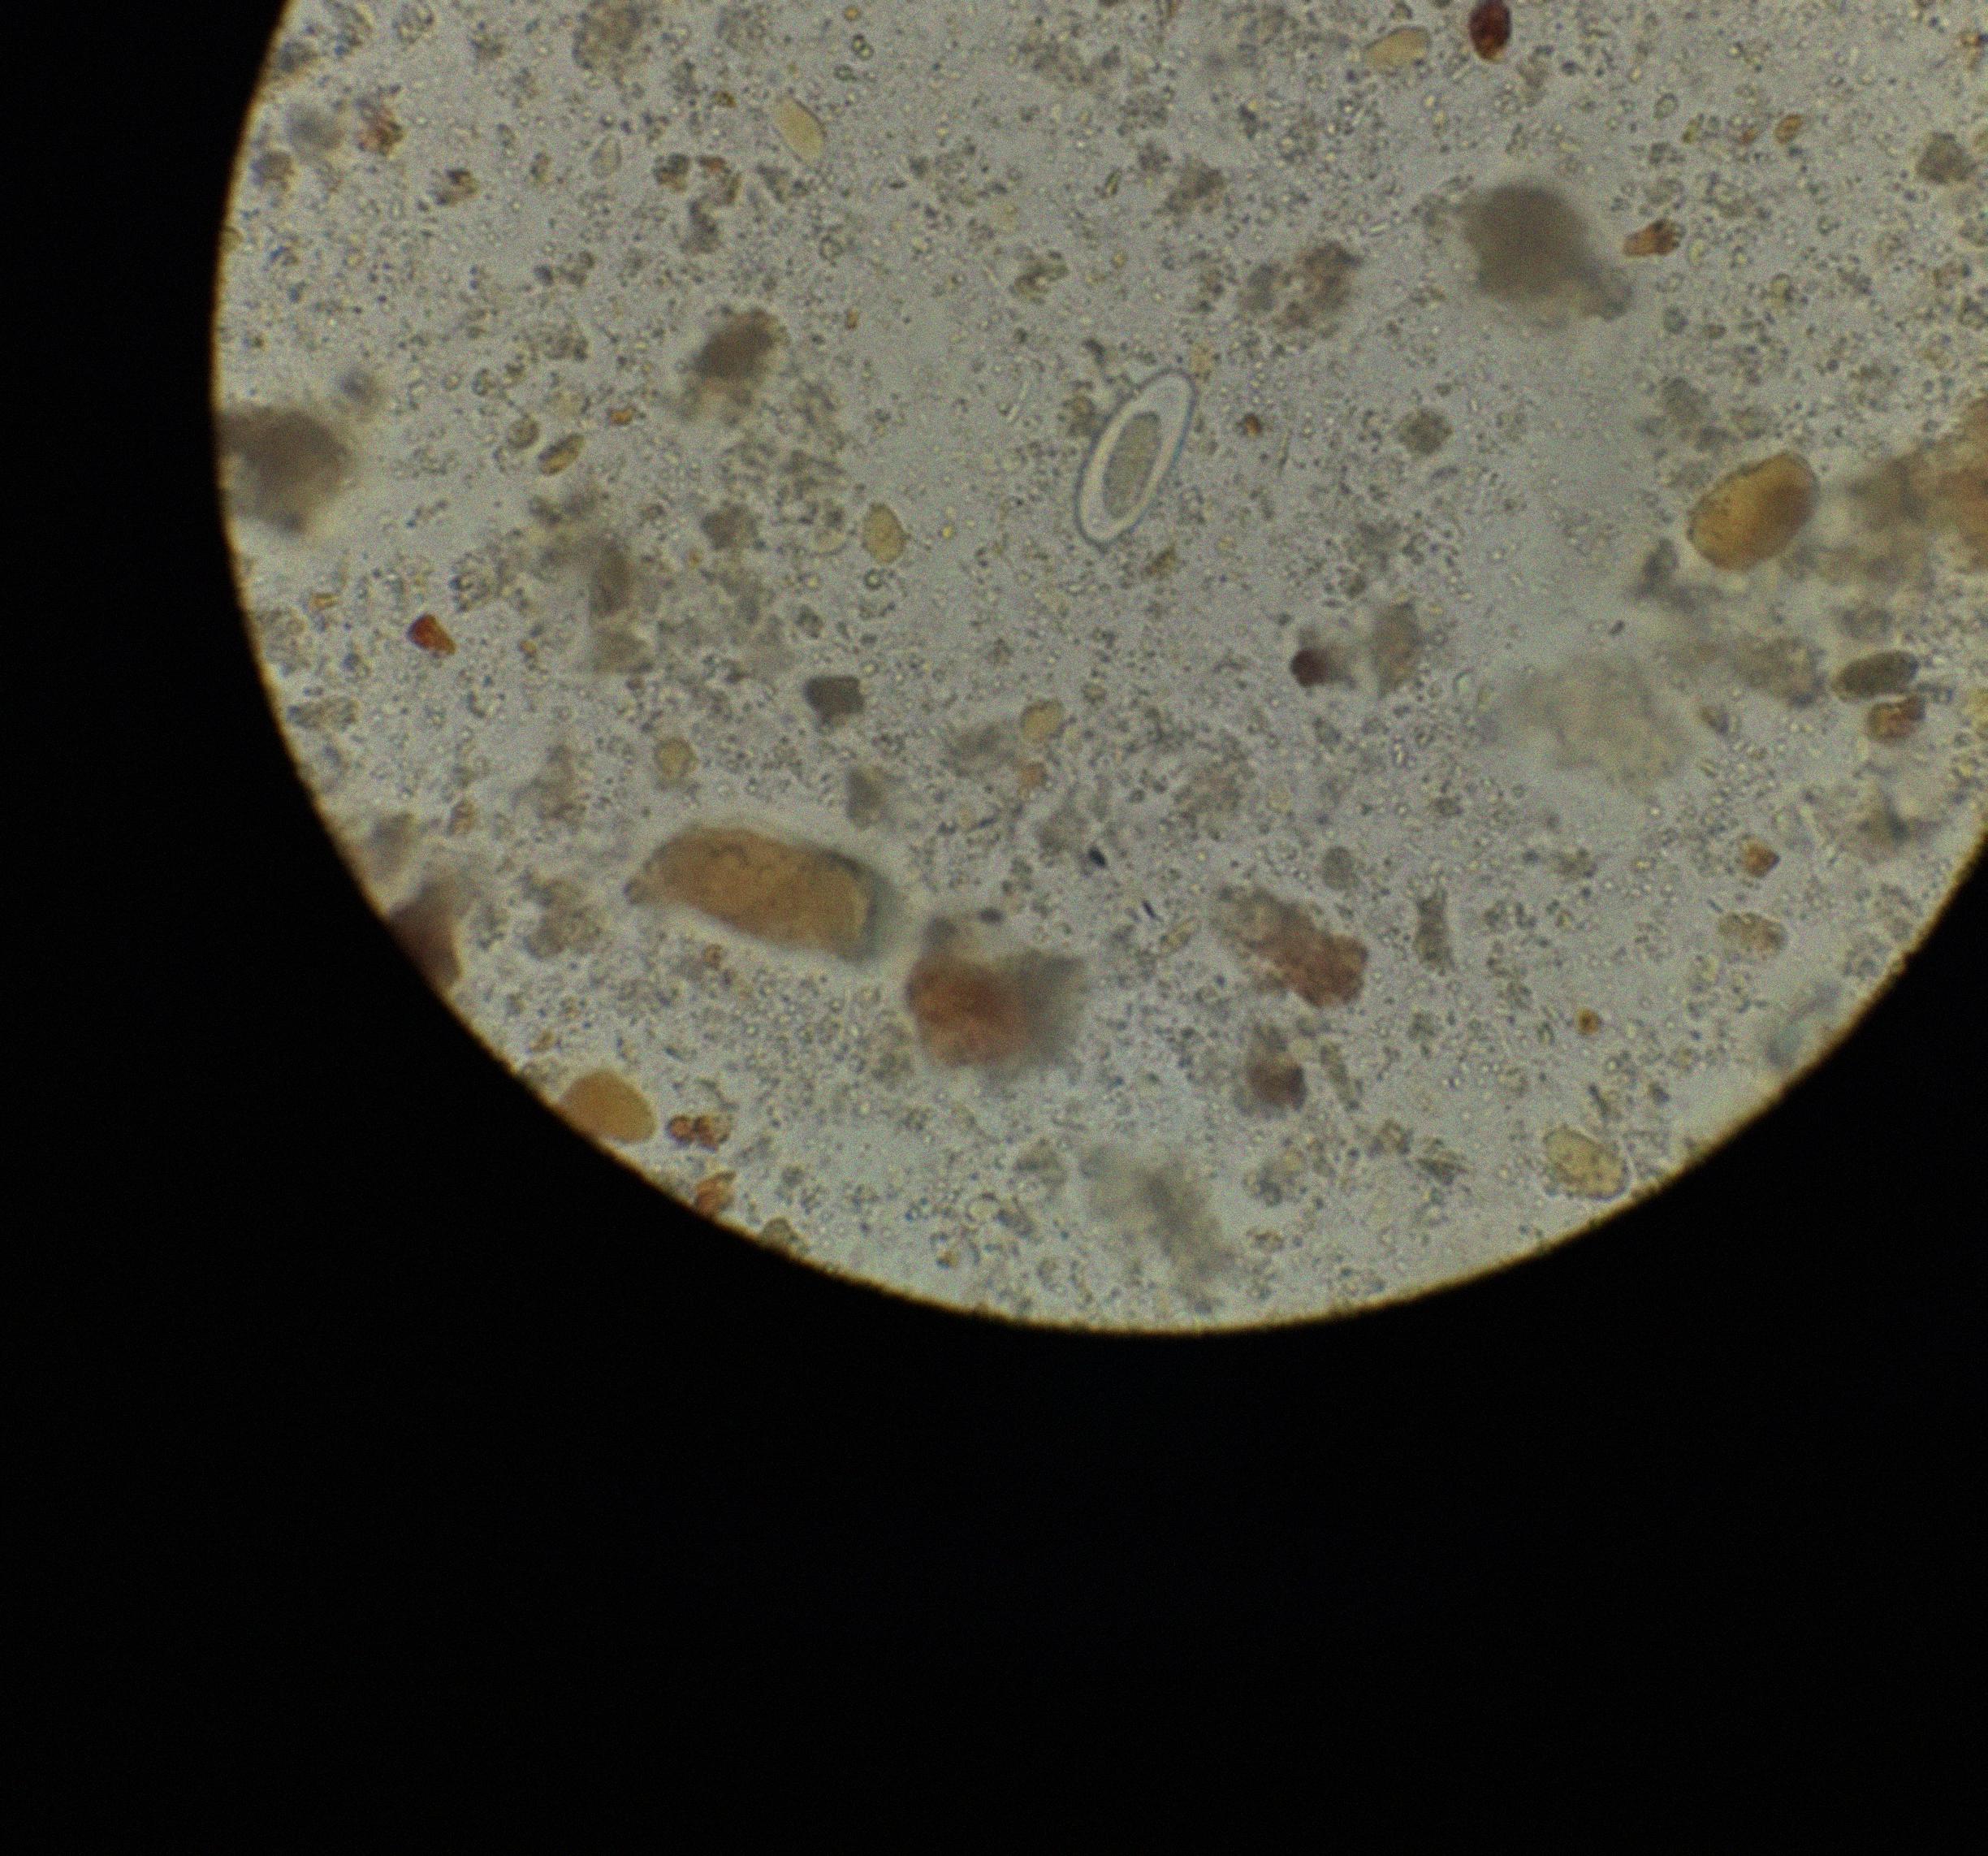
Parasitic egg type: Enterobius vermicularis